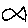
Label: fish